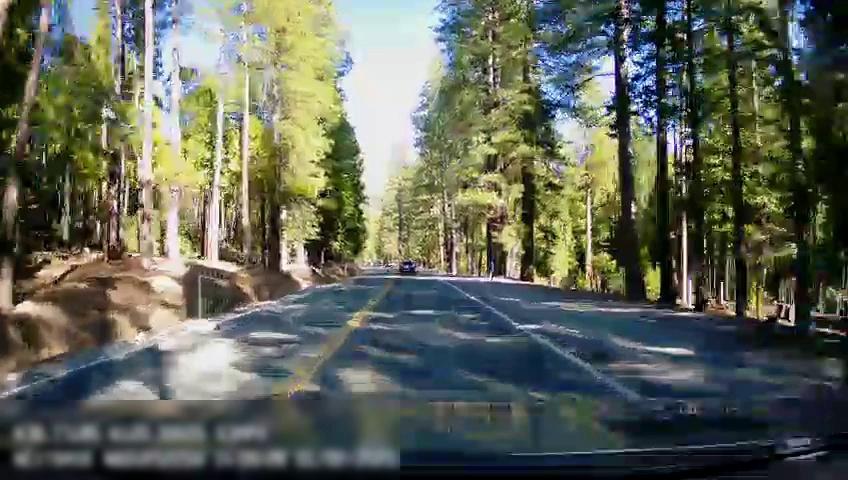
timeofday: Day
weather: Sunny
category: Drivable Space
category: Vehicles | Car
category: Lanes | Opposite Lane
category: Lanes | Opposite Lane
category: Lanes | Current Lane
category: Lanes | Current Lane